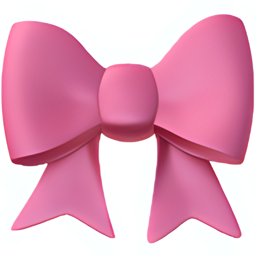
Name: ribbon
Emoji: 🎀
Group: Activities
Sub-group: event